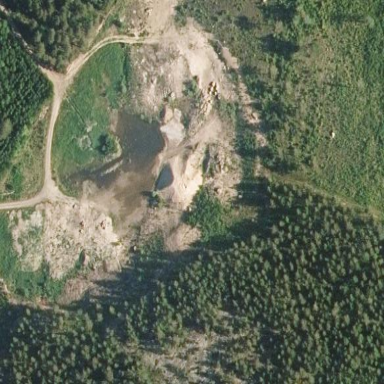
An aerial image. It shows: Quarry area where gravel is extracted.